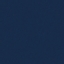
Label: SeaLake